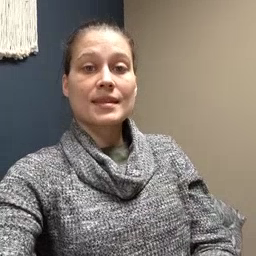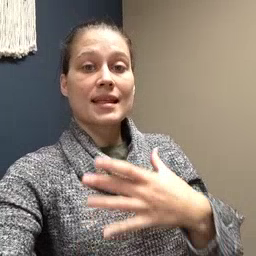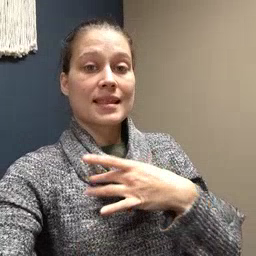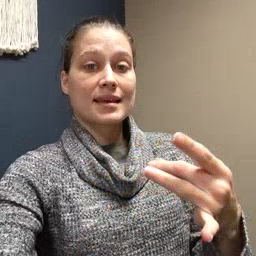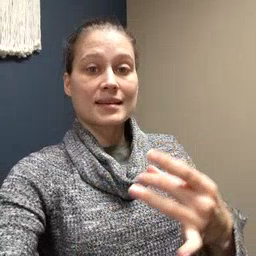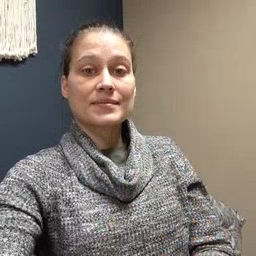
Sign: like